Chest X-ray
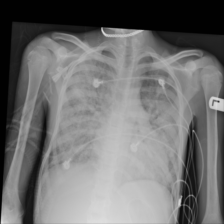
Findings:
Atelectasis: negative
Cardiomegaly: negative
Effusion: negative
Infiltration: negative
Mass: negative
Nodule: negative
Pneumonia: negative
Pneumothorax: negative
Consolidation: positive
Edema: negative
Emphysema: negative
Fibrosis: negative
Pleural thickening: negative
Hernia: negative